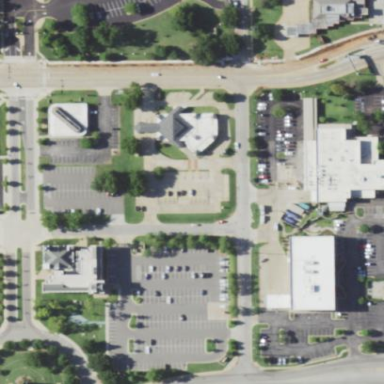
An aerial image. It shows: Public building located in park.